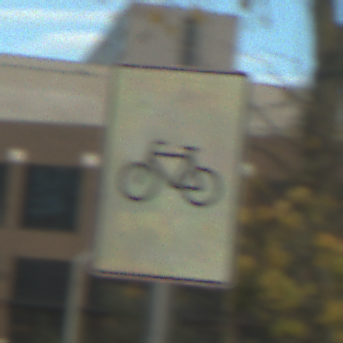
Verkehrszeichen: RadverkehrOhnePfeilsymbol
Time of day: MorningAfternoon
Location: Outdoor (Urban)
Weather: PartlyCloudy
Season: NotSpecified
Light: Natural